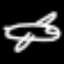
Label: airplane